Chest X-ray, AP view. Patient: 8 years old, sex M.
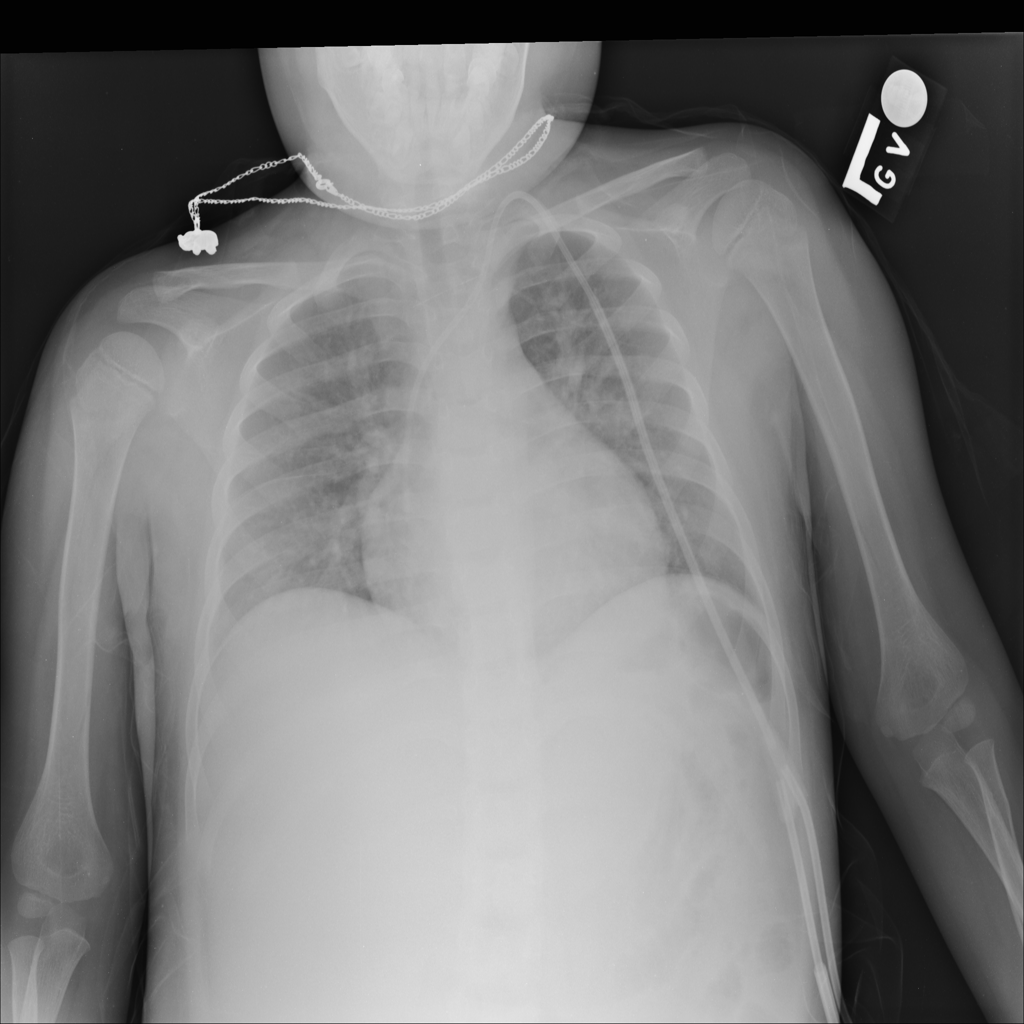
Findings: No Finding